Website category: restaurant
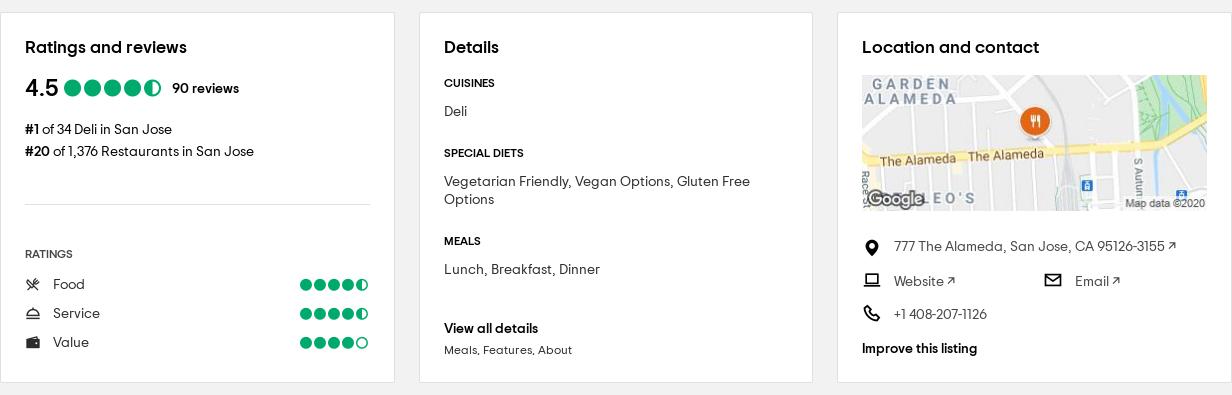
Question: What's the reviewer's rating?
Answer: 4.5

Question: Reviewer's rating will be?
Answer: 4.5

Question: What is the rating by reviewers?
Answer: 4.5

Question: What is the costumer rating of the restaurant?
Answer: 4.5

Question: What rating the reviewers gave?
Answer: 4.5

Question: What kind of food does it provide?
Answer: Deli

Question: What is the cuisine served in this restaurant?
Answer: Deli

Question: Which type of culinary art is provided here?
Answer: Deli

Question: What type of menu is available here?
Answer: Deli

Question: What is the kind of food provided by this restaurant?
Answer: Deli

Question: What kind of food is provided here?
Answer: Deli

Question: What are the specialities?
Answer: Deli

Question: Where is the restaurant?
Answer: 777 The Alameda, San Jose, CA 95126-3155

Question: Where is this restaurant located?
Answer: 777 The Alameda, San Jose, CA 95126-3155

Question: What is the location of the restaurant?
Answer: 777 The Alameda, San Jose, CA 95126-3155

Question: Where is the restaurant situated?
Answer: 777 The Alameda, San Jose, CA 95126-3155

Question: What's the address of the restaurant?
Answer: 777 The Alameda, San Jose, CA 95126-3155

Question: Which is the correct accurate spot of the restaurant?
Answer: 777 The Alameda, San Jose, CA 95126-3155

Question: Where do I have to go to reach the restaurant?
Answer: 777 The Alameda, San Jose, CA 95126-3155

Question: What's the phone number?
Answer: +1 408-207-1126

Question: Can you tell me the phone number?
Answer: +1 408-207-1126

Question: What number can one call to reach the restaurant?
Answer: +1 408-207-1126

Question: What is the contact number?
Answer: +1 408-207-1126

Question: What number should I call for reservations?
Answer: +1 408-207-1126

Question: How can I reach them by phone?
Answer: +1 408-207-1126